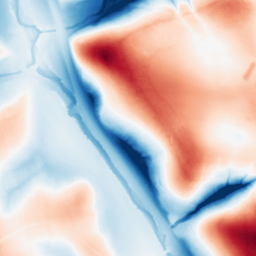
Category: trend_removal
Decomposition family: local_polynomial
Decomposition parameters: window_size: 101
degree: 1
Upsampling method: cubic_catmull_rom
Upsampling parameters: scale: 2
Upsampling scale: 2